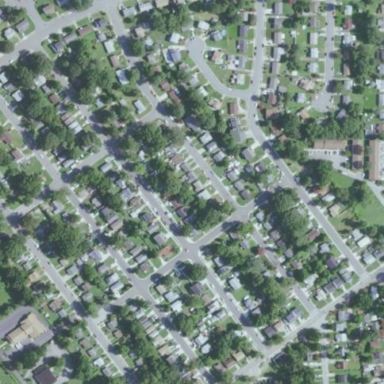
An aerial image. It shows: Residential area composed of single-family homes.